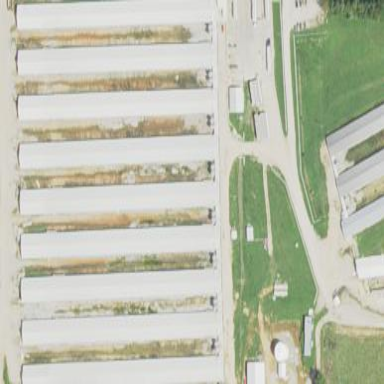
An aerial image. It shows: Poultry farmyard.